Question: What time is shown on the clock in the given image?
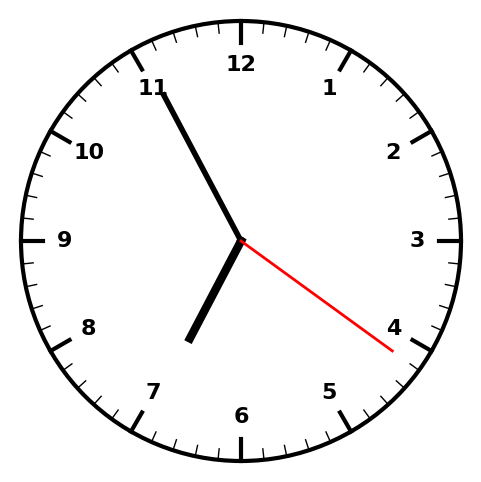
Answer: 06:55:21